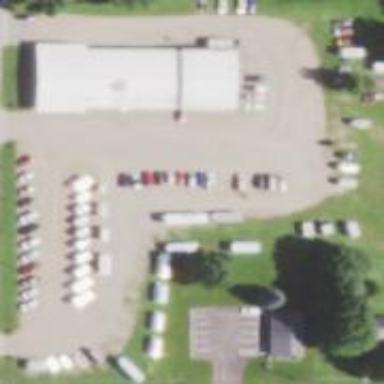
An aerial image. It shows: Car shop.